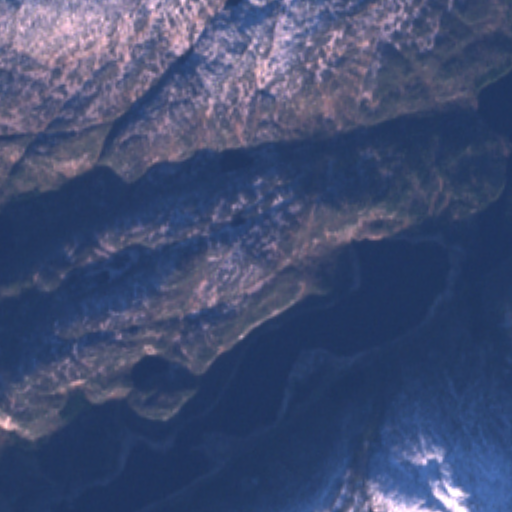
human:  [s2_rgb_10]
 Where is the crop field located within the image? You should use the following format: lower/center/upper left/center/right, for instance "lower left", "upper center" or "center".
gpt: The crop field is located in the lower left of the image.
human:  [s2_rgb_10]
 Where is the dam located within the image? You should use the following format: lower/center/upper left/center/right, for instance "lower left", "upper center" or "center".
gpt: The dam is located in the lower left of the image.
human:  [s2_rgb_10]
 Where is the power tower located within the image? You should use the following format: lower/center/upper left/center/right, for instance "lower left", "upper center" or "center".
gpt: The power tower is located in the left of the image.
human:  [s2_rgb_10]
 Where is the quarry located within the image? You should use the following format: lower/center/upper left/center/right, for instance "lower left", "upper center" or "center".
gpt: There is no quarry in the image.